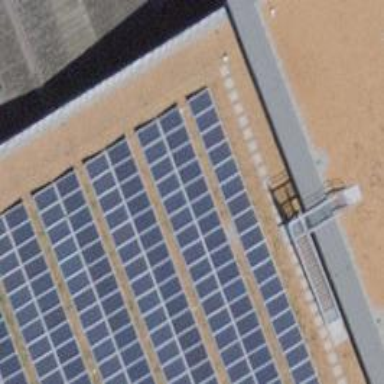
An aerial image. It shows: Solar power generator with photovoltaic panels.